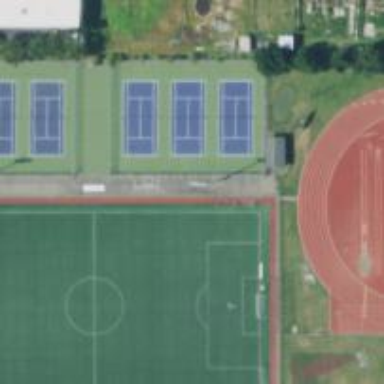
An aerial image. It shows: Sports center designed for soccer activities.